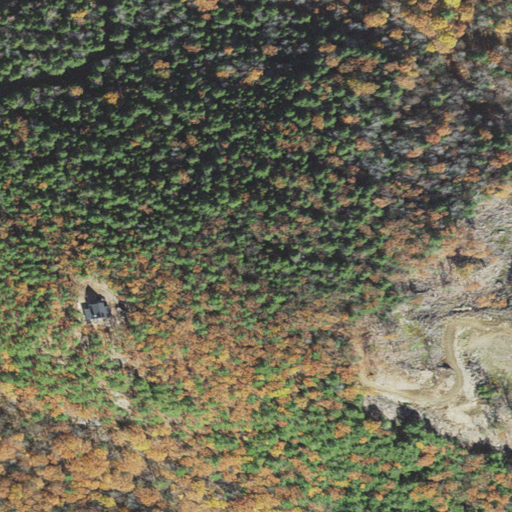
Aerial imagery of mountain in New Hampshire named Blueberry Mountain containing mixed forest, evergreen forest, grassland, and deciduous forest